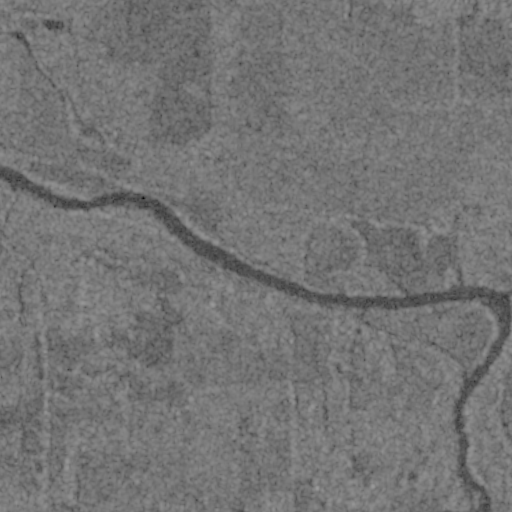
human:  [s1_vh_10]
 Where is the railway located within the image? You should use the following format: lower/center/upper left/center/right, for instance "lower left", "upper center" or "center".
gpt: The railway is located in the lower of the image.
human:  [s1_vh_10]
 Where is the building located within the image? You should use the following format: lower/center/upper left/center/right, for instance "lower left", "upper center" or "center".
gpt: There is no building in the image.

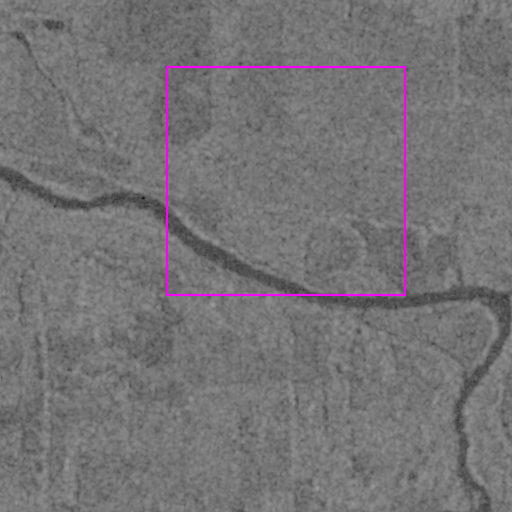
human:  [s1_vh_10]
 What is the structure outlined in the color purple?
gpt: There is no purple outline.
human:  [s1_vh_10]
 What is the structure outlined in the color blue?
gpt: There is no structure outlined in blue.